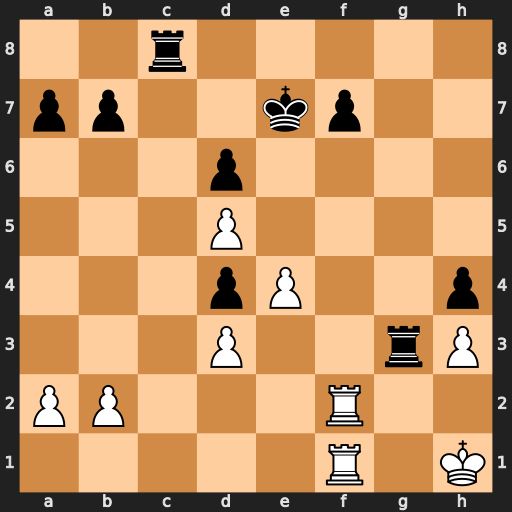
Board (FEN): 2r5/pp2kp2/3p4/3P4/3pP2p/3P2rP/PP3R2/5R1K
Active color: w
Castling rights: -
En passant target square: -
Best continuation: Rxf7+ Kd8 Rf8+ Kc7 Rc1+